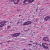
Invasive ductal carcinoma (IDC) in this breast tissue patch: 1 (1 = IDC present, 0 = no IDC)